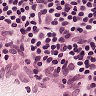
Metastatic tissue present: no